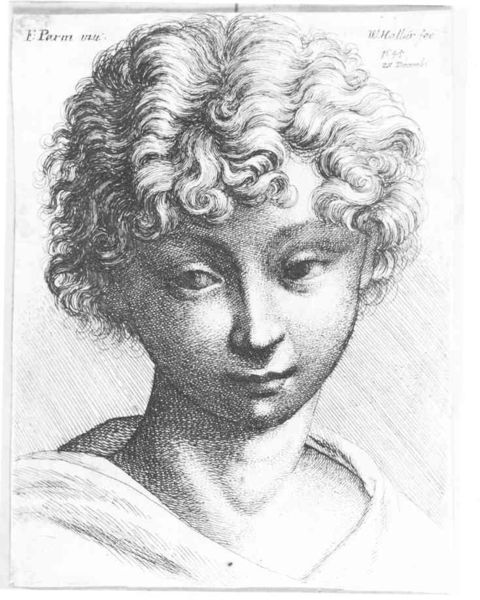
Titel: Jugendlicher von rechts her beleuchteter Kopf
Künstler: Wenzel Hollar
Standort: Karlsruhe
Institution: Staatliche Kunsthalle Karlsruhe
Schlagwörter: kopf, schatten, umhang, weiß, mädchen, frau, frisur, grau, haar, kleid, licht, mund, nase, ohr, schwarz, skizze, stirn, zeichnung, blick, blond, hemd, jung, augen, bluse, gesicht, kleidung, kragen, mensch, bildnis, hals, portrait, porträt, signatur, einsam, auge, gewand, haare, kind, augenbrauen, frontal, hübsch, kinn, lippen, locke, locken, ohren, poträt, scheitel, schultern, traurig, engel, lächeln, schrift, wellen, papier, studie, grafik, graphik, klein, linien, white, black, collar, face, gray, hair, nose, spitz, inschrift, brauen, datum, pupillen, melancholisch, stimmung, gesenkt, junge, verträumt, wange, still, lider, geneigt, striche, unten, name, offen, knabe, bub, kohle, druck, lithographie, schwarz weiss, schraffur, schraffuren, radierung, stich, titel, lockig, text, bleistift, proträt, kurz, jüngling, halbprofil, portät, sad, girl, head, auen, boy, child, eyes, schaten, drawing, gaze, look, oval, süß, shadow, chin, mouth, sketch, lockenkopf, pullover, jahresangabe, curls, youth, wort, kapuze, jugendlich, human, cheeks, neck, konzept, intaglio, artist, italienisch, engraving, pencil, eye, kindlich, lip, lips, simple, was, cheek, schwazr, nach unten, tan, round, stichel, haaree, scribble, träumend, konterfei, potrait, zkizze, words, kinderkopf, thoughtful, detailed, wavy, licken, kopfbild, e, 1900, curve, hollar, curly, throat, title, fine, scribbles, smooth, parm, holler, perm, lids, ardierung, eyelids, downward, nase3, parmigianino, eyeys right, stichek, moller, curley, knaber